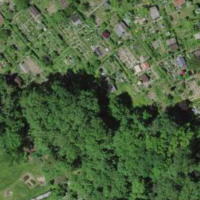
EUNIS habitat code: 55
Species observed at this site:
Lasiommata megera
Bombina variegata
Gonepteryx rhamni